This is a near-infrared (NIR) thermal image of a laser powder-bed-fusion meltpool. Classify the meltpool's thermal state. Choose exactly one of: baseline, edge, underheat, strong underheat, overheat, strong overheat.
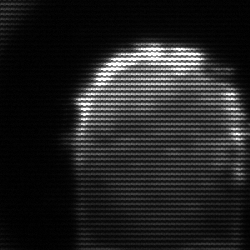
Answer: baseline